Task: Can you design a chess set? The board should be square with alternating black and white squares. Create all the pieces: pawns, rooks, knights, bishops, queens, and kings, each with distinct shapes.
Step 1352:
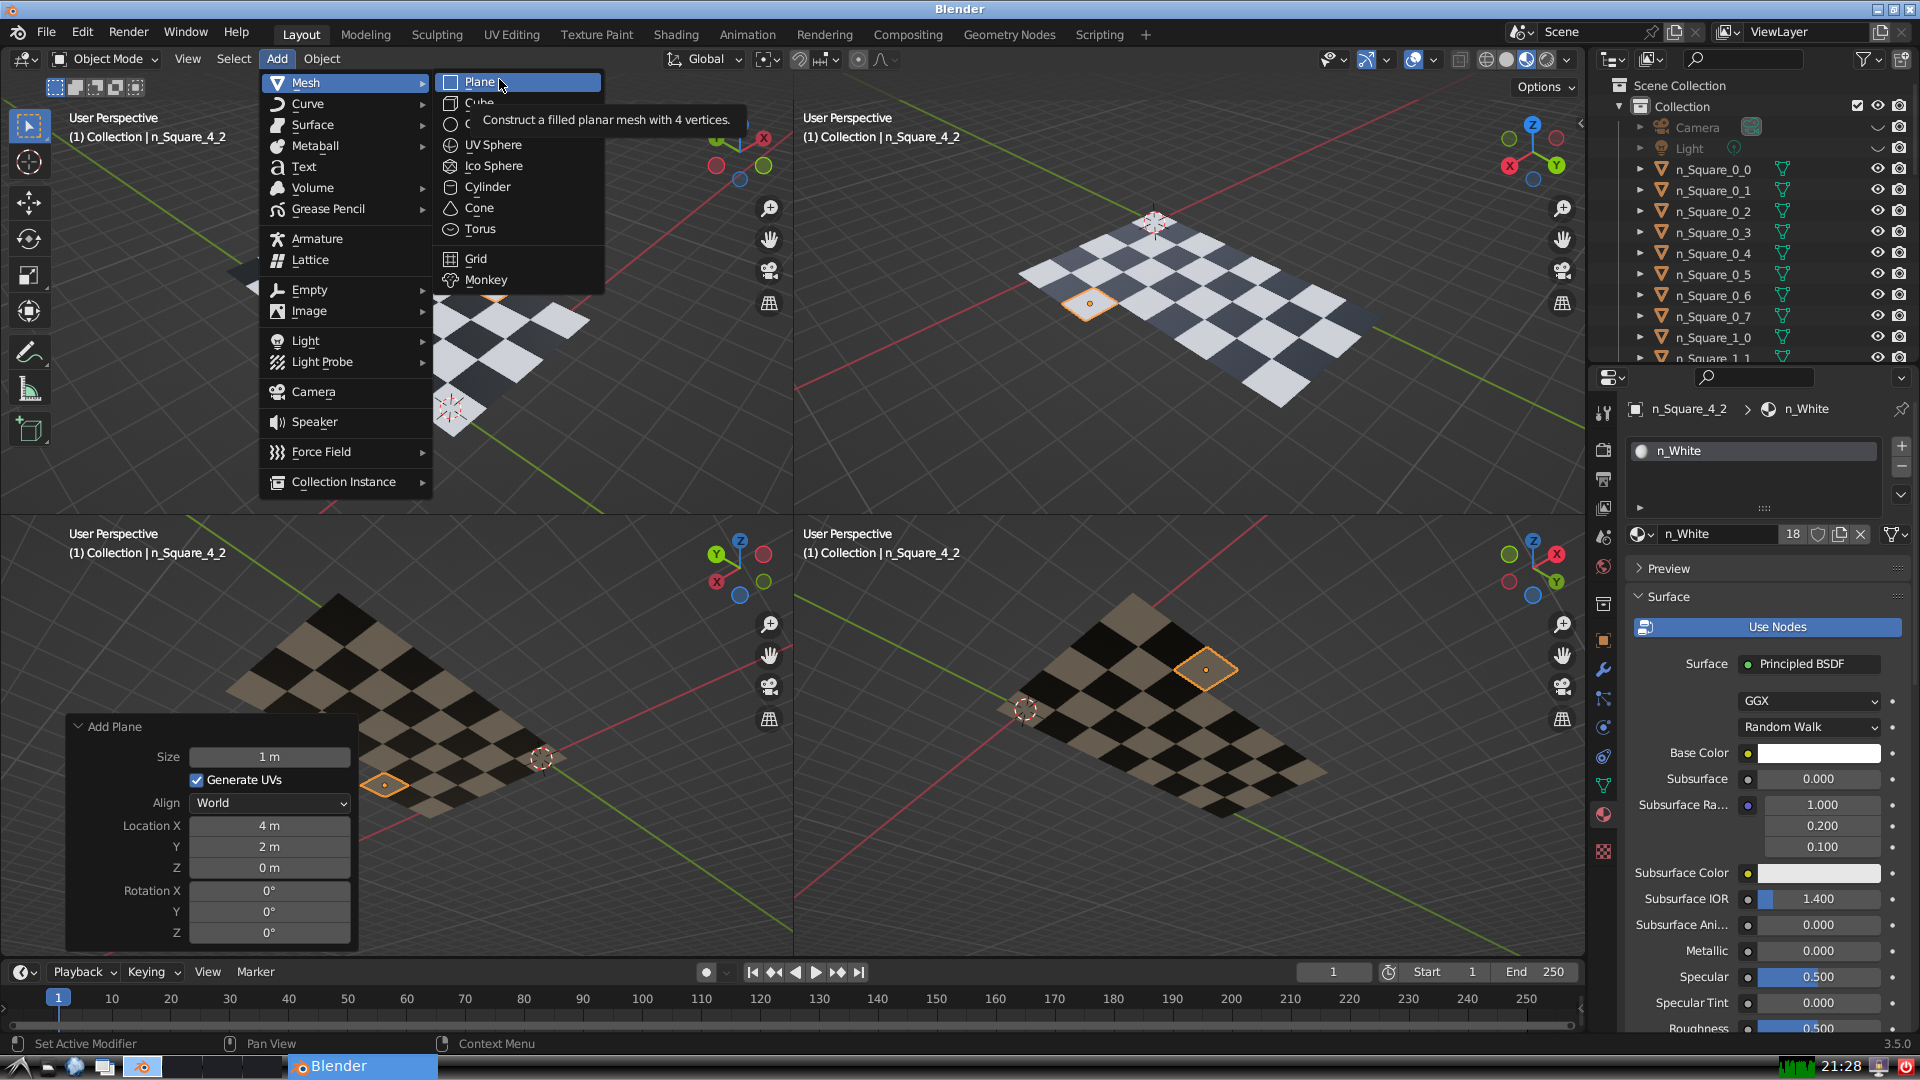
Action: click: no